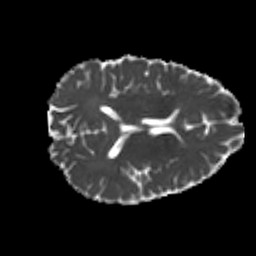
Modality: MD
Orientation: axial
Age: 22
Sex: male
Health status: healthy
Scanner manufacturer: philips
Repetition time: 7.385 s
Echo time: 0.08599 s